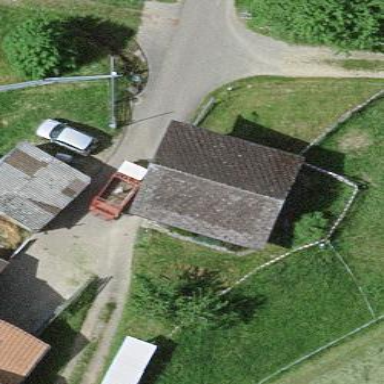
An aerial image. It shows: Shed.